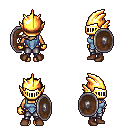
a pixel art fantasy rpg character, female body template, human, tanned skin, blue vest, metal pants, white blonde left-swept hairstyle, gold helm, gold gloves, brown shoes, shield, four views (front, back, left, right), 2x2 character sprite sheet, small pixel art, hard edges, no anti-aliasing